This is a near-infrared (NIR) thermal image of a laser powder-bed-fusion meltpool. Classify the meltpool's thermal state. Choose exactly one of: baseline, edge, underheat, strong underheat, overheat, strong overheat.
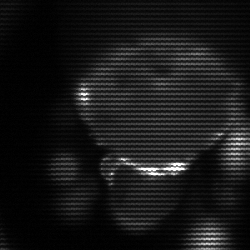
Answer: edge